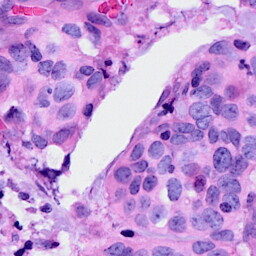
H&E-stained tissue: Breast